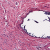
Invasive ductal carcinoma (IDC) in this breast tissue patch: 0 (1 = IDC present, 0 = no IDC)